Interaction volume radius: 5 \u00c5
Interaction volume height: 45 \u00c5
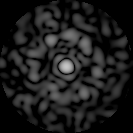
Disorder parameter: 0.8371